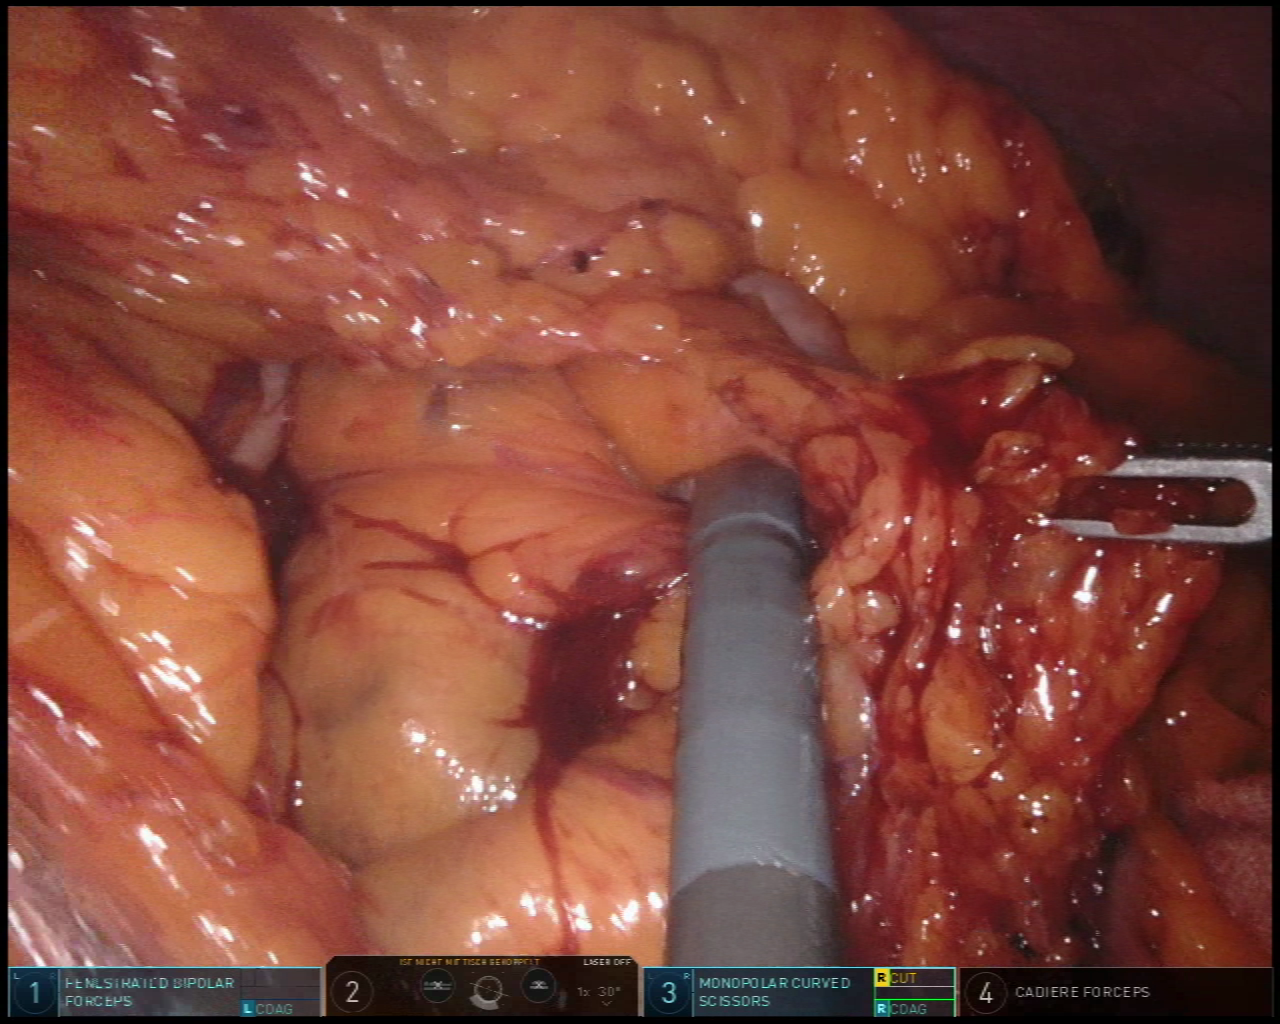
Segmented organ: stomach
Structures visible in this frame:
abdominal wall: yes
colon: yes
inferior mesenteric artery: no
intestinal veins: no
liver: no
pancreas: no
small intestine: no
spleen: no
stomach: yes
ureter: no
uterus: no
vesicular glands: no